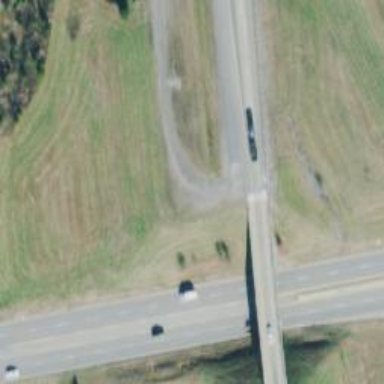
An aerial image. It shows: Asphalt surface bridge.